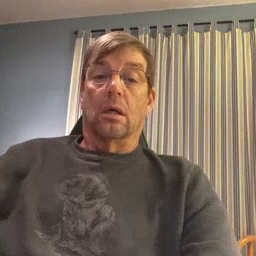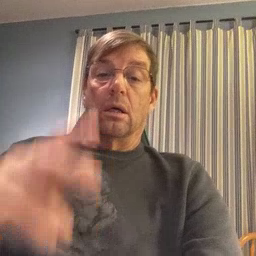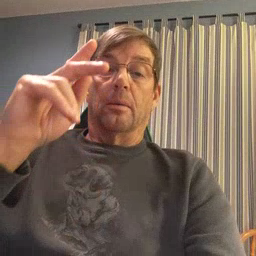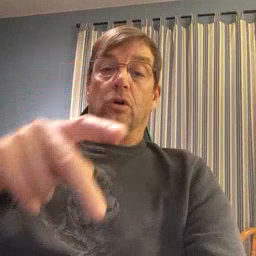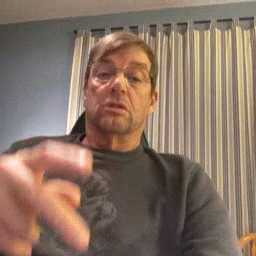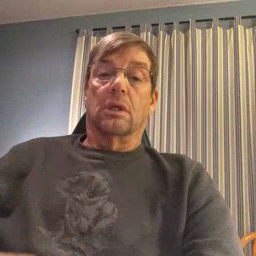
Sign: person